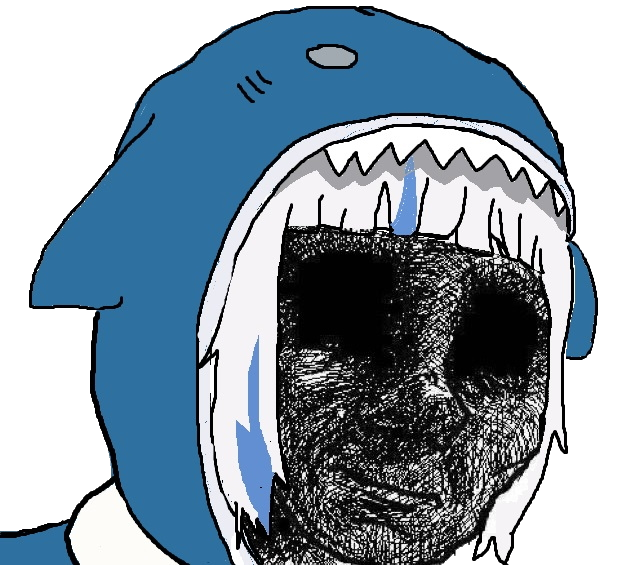
Label: 5_Withered_Wojak